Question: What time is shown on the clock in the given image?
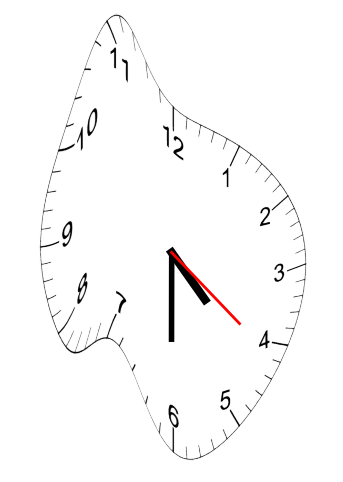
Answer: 04:30:21